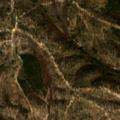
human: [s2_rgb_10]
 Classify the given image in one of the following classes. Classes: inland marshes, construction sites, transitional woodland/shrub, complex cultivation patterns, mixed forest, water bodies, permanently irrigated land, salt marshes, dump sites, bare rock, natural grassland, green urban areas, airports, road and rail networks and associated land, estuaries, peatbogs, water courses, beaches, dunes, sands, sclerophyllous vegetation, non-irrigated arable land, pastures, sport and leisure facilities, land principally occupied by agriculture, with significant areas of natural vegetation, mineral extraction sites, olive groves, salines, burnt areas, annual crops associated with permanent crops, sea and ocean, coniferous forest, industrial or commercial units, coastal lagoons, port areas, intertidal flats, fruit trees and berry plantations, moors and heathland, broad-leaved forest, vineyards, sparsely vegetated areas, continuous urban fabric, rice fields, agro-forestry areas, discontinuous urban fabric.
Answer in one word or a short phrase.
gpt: transitional woodland/shrub